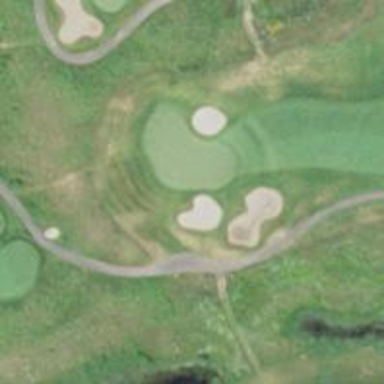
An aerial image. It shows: View of golf hole.